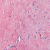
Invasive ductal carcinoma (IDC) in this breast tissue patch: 0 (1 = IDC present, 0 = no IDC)